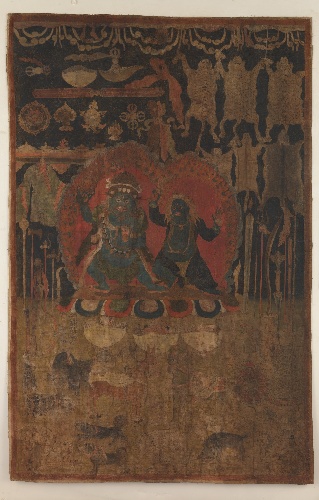
Date: late 16th–17th century
Object type: Tangka
Classification: Paintings
Medium: Distemper and ink on cloth
Culture: Tibet
Dimensions: 66 15/16 x 43 11/16 in. (170 x 111 cm)
Department: Asian Art
Credit line: Gift of Frances Gould-Naftal and Marvin Naftal, 1983
Accession year: 1983
Repository: Metropolitan Museum of Art, New York, NY
Tags: Buddhism|Gods